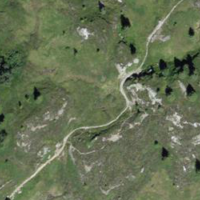
EUNIS habitat code: 23
Species observed at this site:
Sambucus racemosa
Vaccinium uliginosum